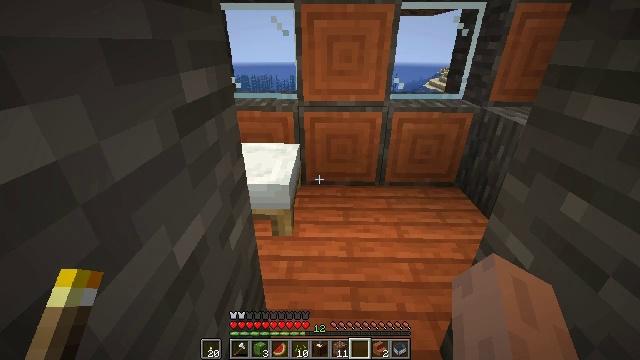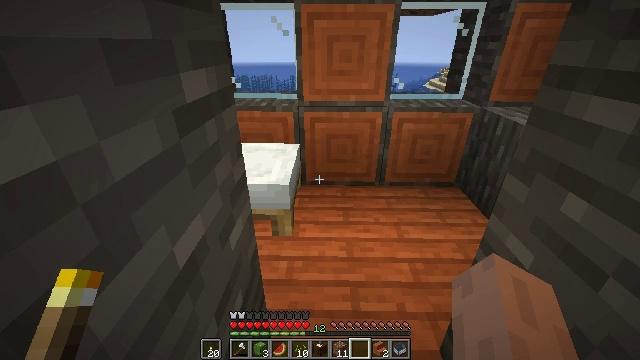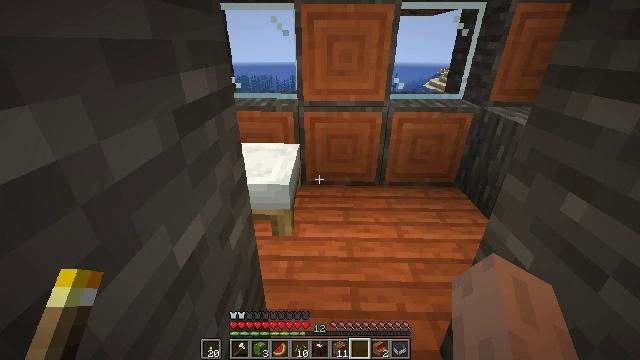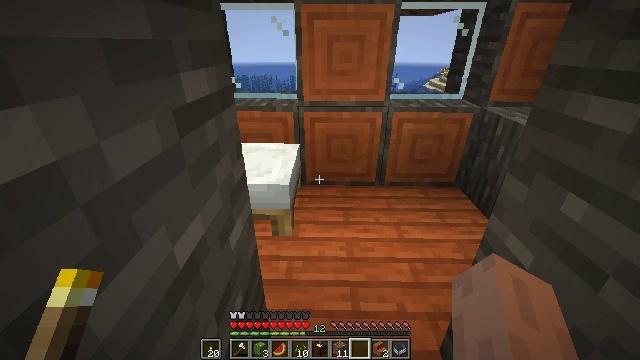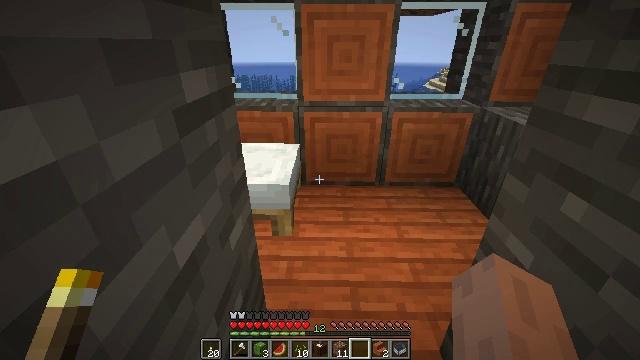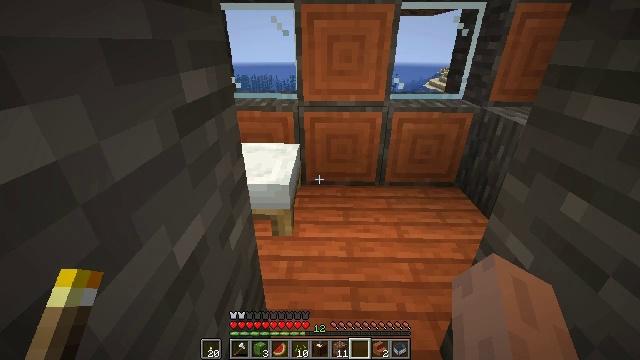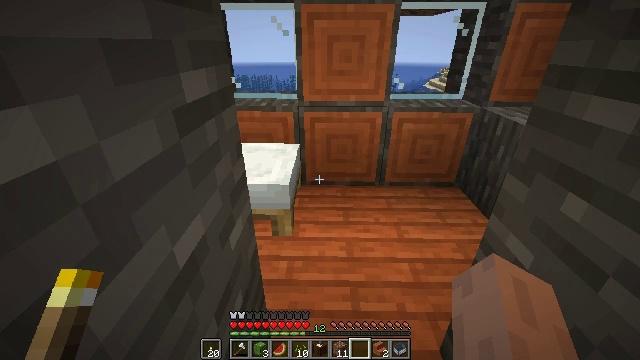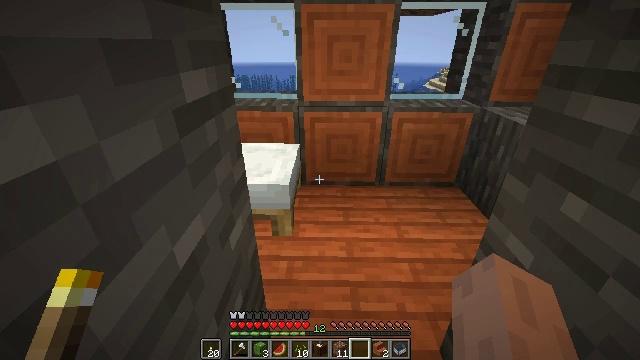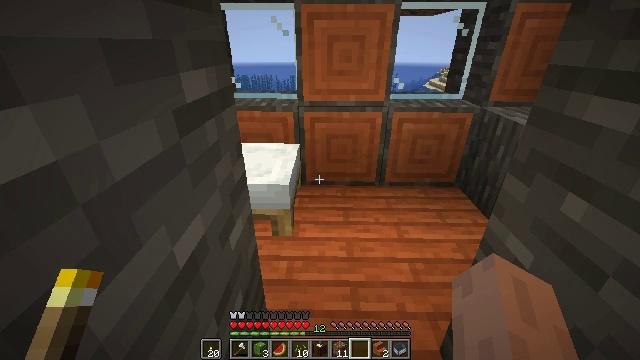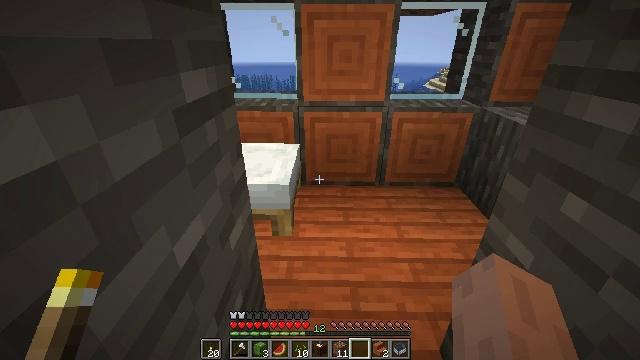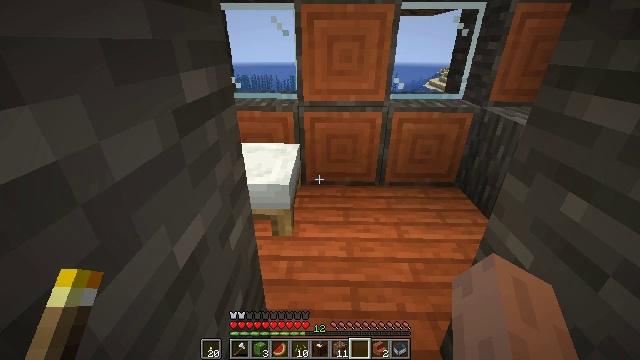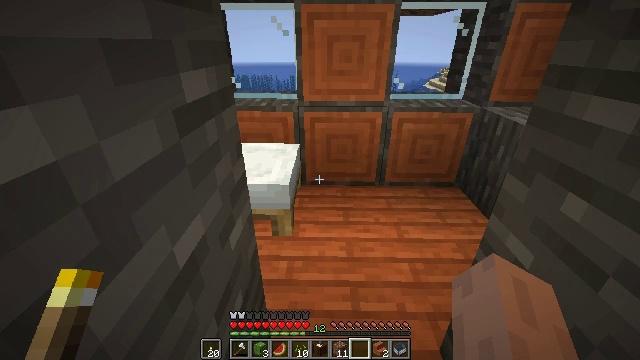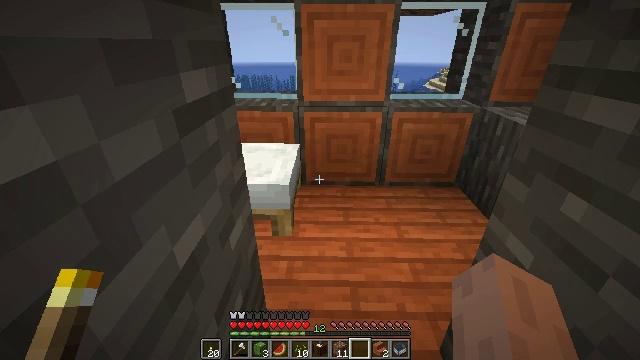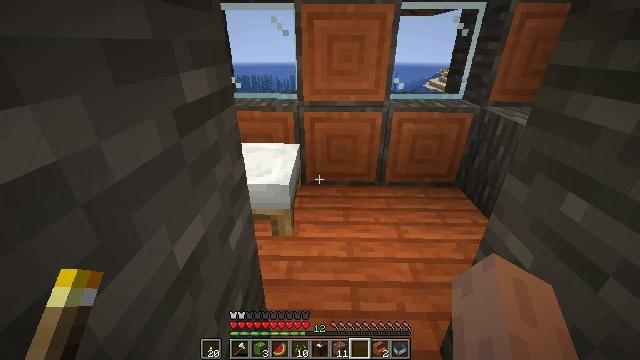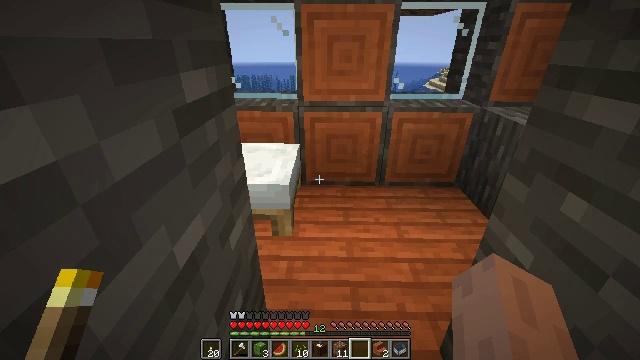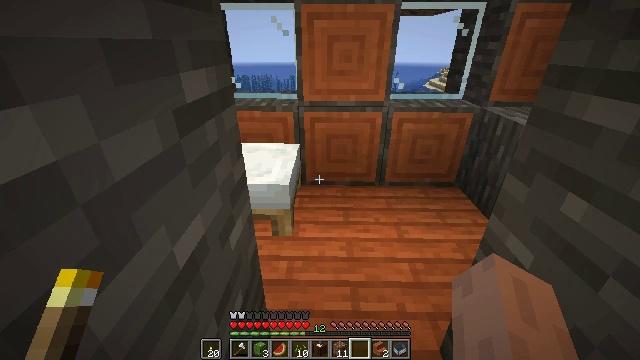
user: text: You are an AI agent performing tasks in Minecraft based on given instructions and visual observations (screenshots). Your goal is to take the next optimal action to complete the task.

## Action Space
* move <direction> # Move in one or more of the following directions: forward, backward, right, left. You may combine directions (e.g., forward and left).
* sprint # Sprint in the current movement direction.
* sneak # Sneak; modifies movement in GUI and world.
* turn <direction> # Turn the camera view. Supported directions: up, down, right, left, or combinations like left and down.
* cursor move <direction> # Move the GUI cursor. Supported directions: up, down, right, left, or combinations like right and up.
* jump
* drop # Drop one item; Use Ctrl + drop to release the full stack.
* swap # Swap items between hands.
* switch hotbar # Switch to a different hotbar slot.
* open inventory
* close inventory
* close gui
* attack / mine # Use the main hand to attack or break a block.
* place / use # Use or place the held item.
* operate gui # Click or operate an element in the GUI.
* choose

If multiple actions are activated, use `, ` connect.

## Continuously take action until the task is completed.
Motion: motion action
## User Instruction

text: Remove the acacia stairs from the structure.
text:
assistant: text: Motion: no_op
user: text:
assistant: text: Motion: no_op
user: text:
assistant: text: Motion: no_op
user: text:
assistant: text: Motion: no_op
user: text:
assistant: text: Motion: no_op
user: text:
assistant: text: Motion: no_op
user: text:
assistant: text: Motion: no_op
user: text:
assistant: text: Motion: no_op
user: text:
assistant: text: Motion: no_op
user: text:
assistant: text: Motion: no_op
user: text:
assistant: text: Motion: no_op
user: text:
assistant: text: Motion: no_op
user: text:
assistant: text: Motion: no_op
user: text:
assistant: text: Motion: no_op
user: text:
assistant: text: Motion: no_op
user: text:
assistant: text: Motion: no_op
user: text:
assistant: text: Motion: no_op
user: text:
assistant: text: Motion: no_op
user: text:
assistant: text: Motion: no_op
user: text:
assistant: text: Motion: no_op
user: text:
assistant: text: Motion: no_op
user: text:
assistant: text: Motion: no_op
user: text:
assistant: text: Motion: no_op
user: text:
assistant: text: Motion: no_op
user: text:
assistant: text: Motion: no_op
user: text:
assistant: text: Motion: no_op
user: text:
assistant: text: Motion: no_op
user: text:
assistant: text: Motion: no_op
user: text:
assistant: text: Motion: no_op
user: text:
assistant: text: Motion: no_op